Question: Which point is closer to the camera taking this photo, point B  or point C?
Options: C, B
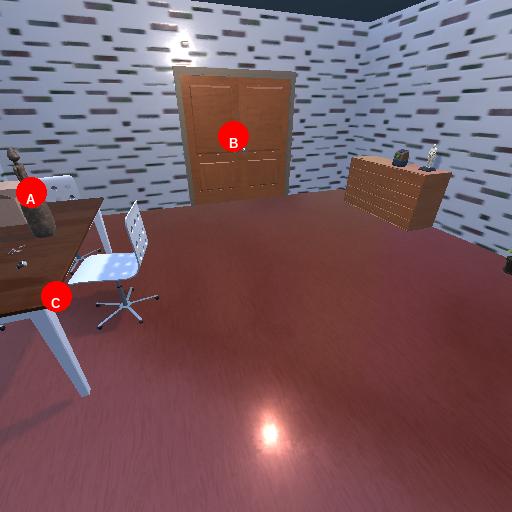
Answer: C